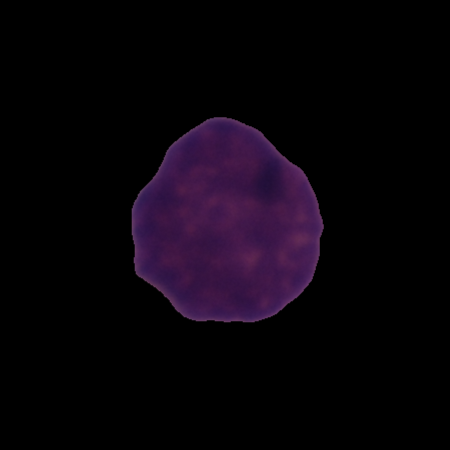
Label: healthy